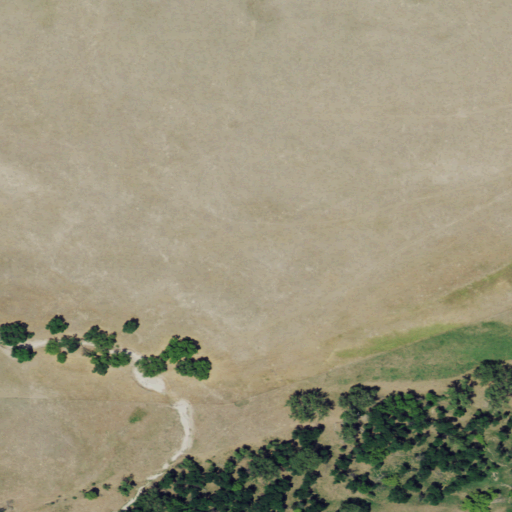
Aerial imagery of valley in Nebraska named Sand Draw containing grassland and herbaceous wetlands